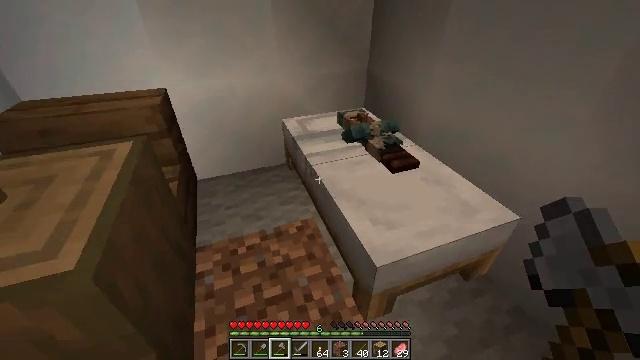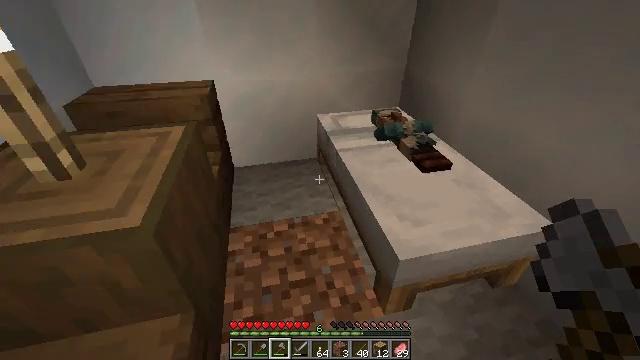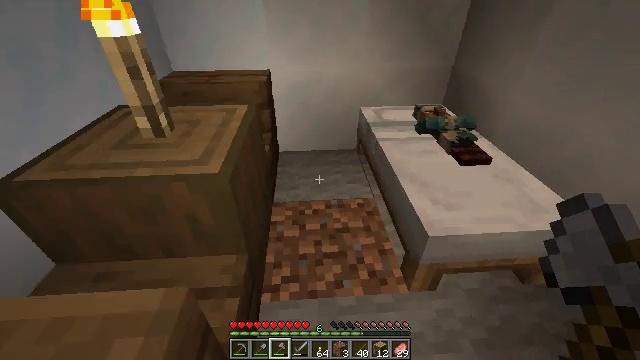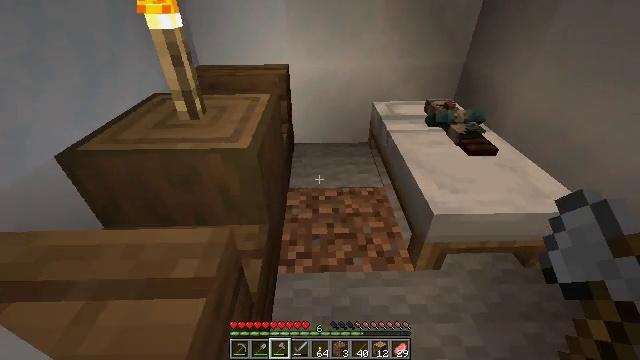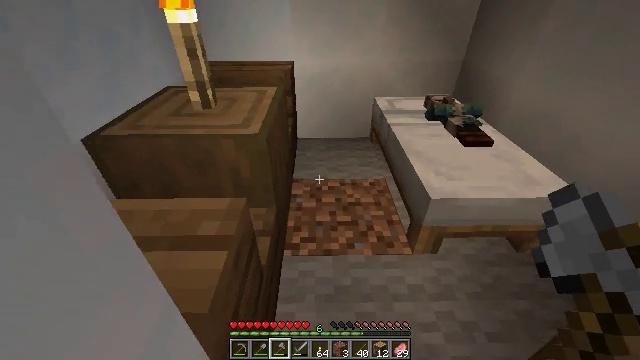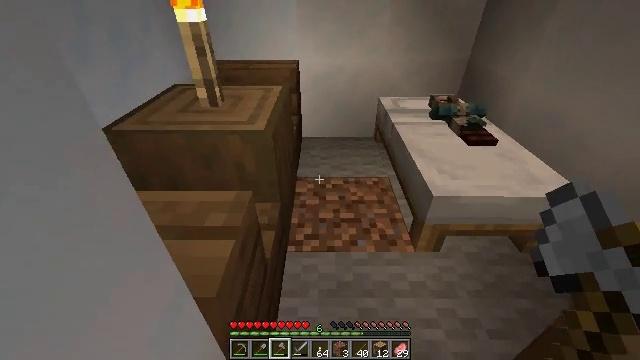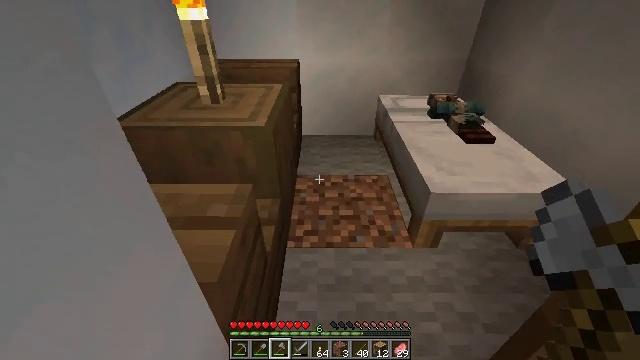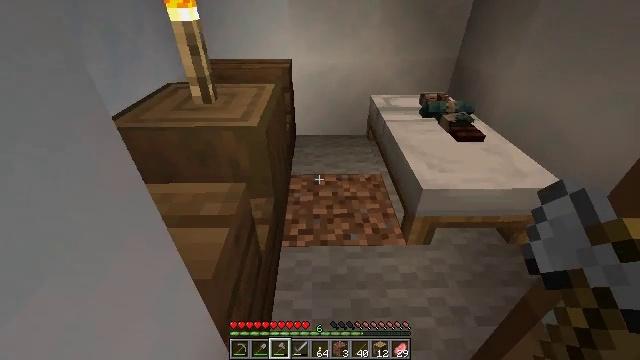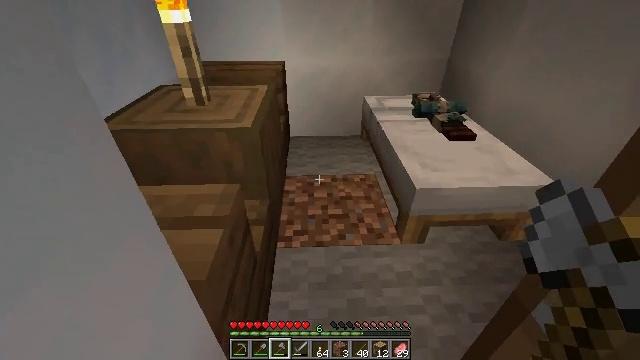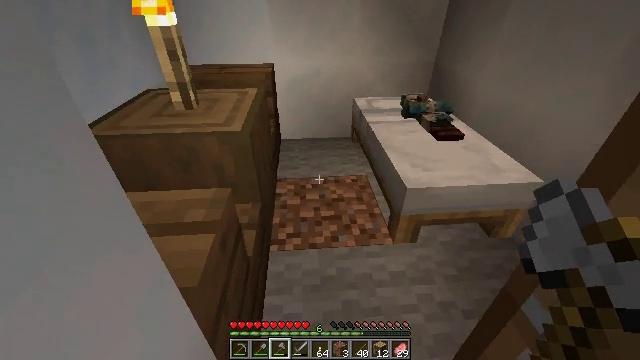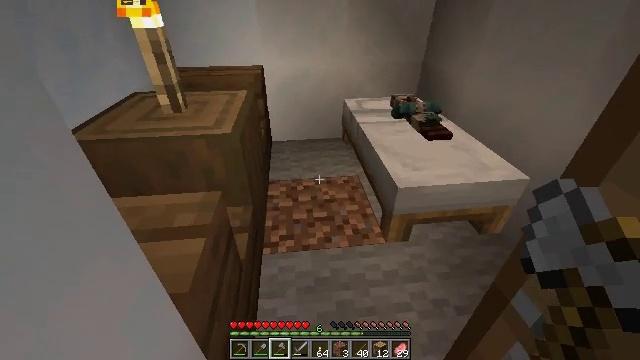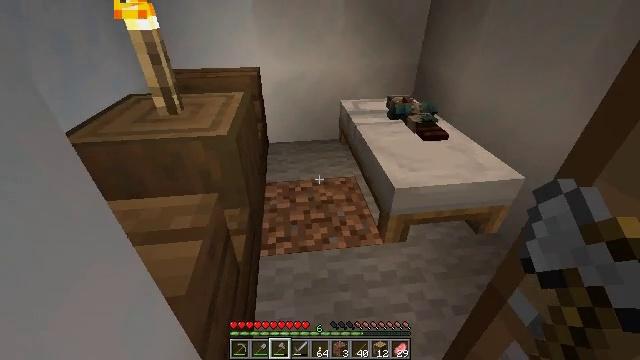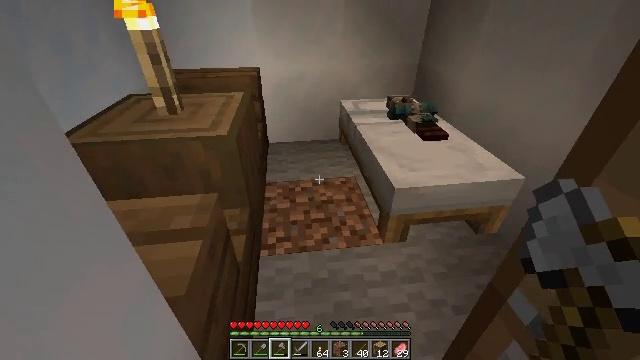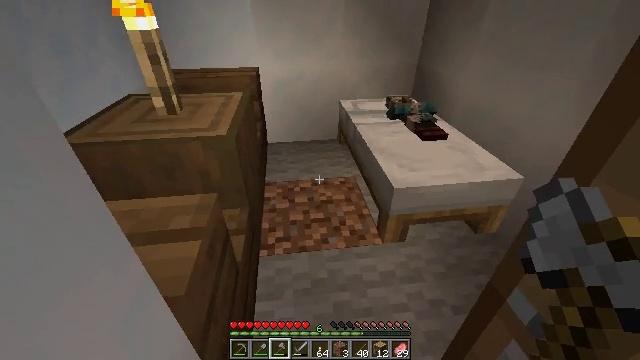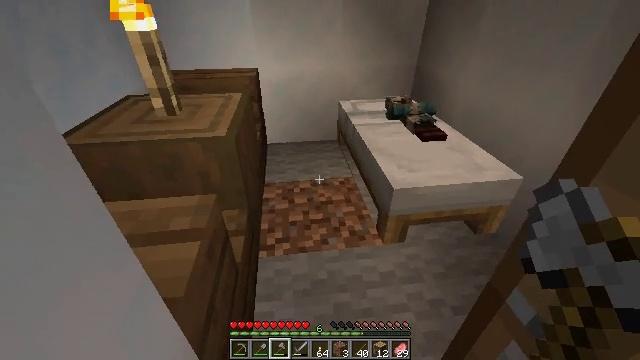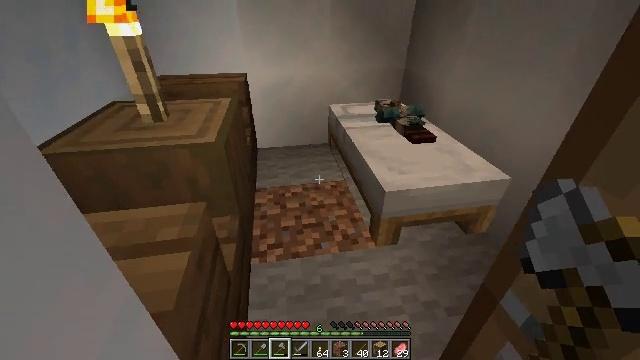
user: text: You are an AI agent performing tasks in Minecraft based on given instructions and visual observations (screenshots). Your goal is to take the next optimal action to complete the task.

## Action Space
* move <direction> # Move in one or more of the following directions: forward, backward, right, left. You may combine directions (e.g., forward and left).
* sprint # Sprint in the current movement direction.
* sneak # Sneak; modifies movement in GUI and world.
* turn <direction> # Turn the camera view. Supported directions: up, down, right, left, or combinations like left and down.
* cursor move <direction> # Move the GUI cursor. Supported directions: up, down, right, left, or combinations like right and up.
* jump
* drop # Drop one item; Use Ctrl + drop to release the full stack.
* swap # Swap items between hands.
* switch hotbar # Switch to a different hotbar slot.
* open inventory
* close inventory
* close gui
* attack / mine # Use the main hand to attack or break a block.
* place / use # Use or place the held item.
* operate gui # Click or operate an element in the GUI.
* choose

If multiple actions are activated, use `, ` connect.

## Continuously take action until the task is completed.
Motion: motion action
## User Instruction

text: Collect potatoes from the garden.
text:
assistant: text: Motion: move back, turn left
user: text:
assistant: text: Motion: move back, turn left
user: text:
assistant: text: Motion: turn left
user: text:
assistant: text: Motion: no_op
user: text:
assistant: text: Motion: turn left
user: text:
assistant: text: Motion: no_op
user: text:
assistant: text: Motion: turn right
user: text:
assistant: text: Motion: turn right
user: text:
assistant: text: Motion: turn right
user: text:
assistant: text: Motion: turn right
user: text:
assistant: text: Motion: no_op
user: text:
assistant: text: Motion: no_op
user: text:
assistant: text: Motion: no_op
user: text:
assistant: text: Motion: no_op
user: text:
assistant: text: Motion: move forward, turn right
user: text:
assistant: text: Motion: move forward, turn right and up
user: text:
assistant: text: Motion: move forward, turn right and up
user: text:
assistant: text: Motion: move forward, turn right, use / place
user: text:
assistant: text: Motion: use / place
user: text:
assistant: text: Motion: use / place
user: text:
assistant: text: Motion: turn right and down
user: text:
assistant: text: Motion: turn down, use / place
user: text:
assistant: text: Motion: use / place
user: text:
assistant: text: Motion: use / place
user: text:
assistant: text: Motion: no_op
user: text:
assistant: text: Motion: no_op
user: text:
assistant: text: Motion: use / place
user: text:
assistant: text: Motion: use / place
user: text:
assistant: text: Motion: open gui
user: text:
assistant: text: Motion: no_op